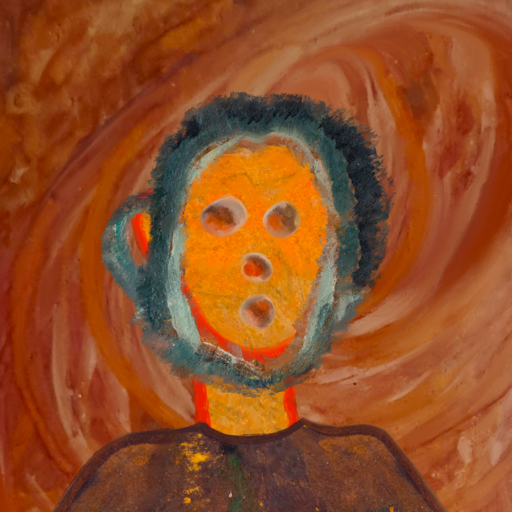
Background: Pious_Lady, Head And Neck Front: Sisters, Face Front: Rupkatha, Bust: Comrade, Hair Front: Boggyland, Head Accessory: Blank, Second Necklace: Blank, Necklace: Blank, Baby: Blank